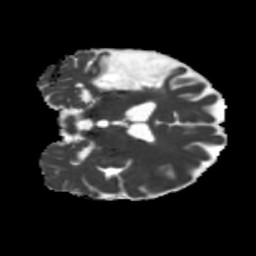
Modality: MD
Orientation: coronal
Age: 66
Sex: male
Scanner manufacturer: siemens
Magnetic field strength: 3 T
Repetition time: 5.25 s
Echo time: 0.08 s